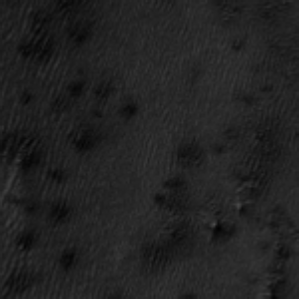
Label: frost